Question: Why appear white space?? How can removed the space? The white space appear in two fragments.

This error started when I add the second fragment, and I think that is caused by the existence of two bars at the same position in different frames or by the dimens. It should be noted that in different mobiles the space seem have different size. Before add the second fragment, first it worked fine. This are the codes. Code XML of first fragment:
'''
<LinearLayout xmlns:android="http://schemas.android.com/apk/res/android"
xmlns:app="http://schemas.android.com/apk/res-auto"
xmlns:tools="http://schemas.android.com/tools"
android:layout_width="match_parent"
android:layout_height="match_parent"
android:orientation="vertical"
tools:context="nutriapp.nut.nut.fragments.PrincipalFragment">
<devs.mulham.horizontalcalendar.HorizontalCalendarView
android:id="@+id/calendarView"
android:layout_width="match_parent"
android:layout_height="wrap_content"
android:background="@color/colorPrimary3"
app:textColorSelected="#000000" />
<CheckBox
android:id="@+id/me_quedo"
android:layout_width="wrap_content"
android:layout_height="wrap_content"
android:layout_marginStart="70dp"
android:text="@string/chek1"
android:textSize="17sp"
/>
<android.support.v4.view.ViewPager
android:id="@+id/viewPager"
android:layout_width="match_parent"
android:layout_height="match_parent"
android:layout_marginBottom="180dp"
android:layout_marginStart="0dp"
android:layout_marginTop="230dp"
tools:layout_editor_absoluteX="0dp"
tools:layout_editor_absoluteY="232dp">
</android.support.v4.view.ViewPager>
</LinearLayout>
'''
Code of first fragment:
'''
private HorizontalCalendar horizontalCalendar;
ViewPager viewPager;
Dinner dinner;
DatabaseHelper databaseHelper;
public PrincipalFragment(){
}
@Override
public View onCreateView(LayoutInflater inflater, ViewGroup container,
Bundle savedInstanceState) {
final View rootView = inflater.inflate(R.layout.fragment_principal, container, false);
final java.util.Calendar startDate = java.util.Calendar.getInstance();
startDate.add(java.util.Calendar.MONTH, -2);
java.util.Calendar endDate = java.util.Calendar.getInstance();
endDate.add(java.util.Calendar.MONTH, 2);
horizontalCalendar = new HorizontalCalendar.Builder(rootView, R.id.calendarView)
.range(startDate, endDate)
.datesNumberOnScreen(5)
.configure()
.formatMiddleText("dd")
.formatBottomText("yyy")
.textSize(14f, 24f, 14f)
.showTopText(true)
.showBottomText(false)
.textColor(Color.WHITE, Color.WHITE)
.end()
.build();
horizontalCalendar.setCalendarListener(new HorizontalCalendarListener() {
@Override
public void onDateSelected(final java.util.Calendar date, int position) {
Toast.makeText(getContext(), DateFormat.format("EEE, MMM d, yyyy", date) + " is selected!", Toast.LENGTH_SHORT).show();
CheckBox cbFilter = (CheckBox) rootView.findViewById(R.id.me_quedo);
CompoundButton.OnCheckedChangeListener myCheckboxListener = new CompoundButton.OnCheckedChangeListener() {
@Override
public void onCheckedChanged(CompoundButton buttonView, boolean isChecked) {
switch (buttonView.getId()){
case R.id.me_quedo:
if (isChecked)
databaseHelper.addDinner(dinner);
break;
default:
databaseHelper.DeleteDinner(dinner);
break;
}
}
};
}
});
return rootView;
}
}
'''
Code XML of second fragment:
'''
<FrameLayout xmlns:android="http://schemas.android.com/apk/res/android"
xmlns:app="http://schemas.android.com/apk/res-auto"
xmlns:tools="http://schemas.android.com/tools"
android:layout_width="match_parent"
android:layout_height="match_parent"
android:orientation="vertical"
tools:context="nutriapp.nut.nut.fragments.ShopFragment">
<android.support.design.widget.BottomNavigationView
android:id="@+id/bottom_navigation"
android:layout_width="match_parent"
android:layout_height="wrap_content"
android:background="@color/colorPrimary2"
app:itemBackground="@color/colorPrimary2"
app:itemIconTint="@drawable/nav_selector"
app:itemTextColor="@drawable/nav_selector"
app:menu="@menu/bottom_menu"
/>
<fragment
android:id="@+id/map"
android:name="com.google.android.gms.maps.SupportMapFragment"
android:layout_width="match_parent"
android:layout_height="match_parent" />
</FrameLayout>
'''
Code second fragment:
'''
public class ShopFragment extends Fragment implements OnMapReadyCallback,GoogleApiClient.OnConnectionFailedListener,GoogleApiClient.ConnectionCallbacks,LocationListener {
private static final int MY_PERMISSION_CODE = 1000;
GoogleMap map;
private GoogleApiClient client;
private LocationRequest locationRequest;
private Location lastlocation;
private Marker currentLocationmMarker;
public static final int REQUEST_LOCATION_CODE = 99;
int PROXIMITY_RADIUS = 10000;
private double latitude, longitude;
private int contentView;
IGoogleApiService mService;
private int[] grantResults;
private static ShopFragment newInstance() {
ShopFragment fragment = new ShopFragment();
return fragment;
}
private synchronized void bulidGoogleApiClient() {
client = new GoogleApiClient.Builder(getContext())
.addConnectionCallbacks(this)
.addOnConnectionFailedListener(this)
.addApi(LocationServices.API)
.build();
client.connect();
}
//@Override
public View onCreateView(LayoutInflater inflater,ViewGroup container,Bundle savedInstanceState) {
final View rootview = inflater.inflate(R.layout.fragment_shop,null,false);
SupportMapFragment mapFragment = (SupportMapFragment) this.getChildFragmentManager().findFragmentById(R.id.map);
mapFragment.getMapAsync(this);
mService = Common.getGoogleApiService();
if (Build.VERSION.SDK_INT >= Build.VERSION_CODES.M) {
checkLocationPermission();
}
BottomNavigationView bottomNavigationView = (BottomNavigationView)rootview.findViewById(R.id.bottom_navigation);
bottomNavigationView.setOnNavigationItemSelectedListener(new BottomNavigationView.OnNavigationItemSelectedListener() {
@Override
public boolean onNavigationItemSelected(@NonNull MenuItem item) {
switch (item.getItemId()){
case R.id.action_hospital:
nearByPlace("hospital");
break;
case R.id.action_market:
nearByPlace("market");
break;
case R.id.action_restaurant:
nearByPlace("restaurant");
break;
case R.id.action_school:
nearByPlace("school");
break;
default:
break;
}
return true;
}
});
return rootview;
}
private void nearByPlace(final String placeType) {
map.clear();
String url = getUrl(latitude,longitude,placeType);
mService.getNearByPlaces(url)
.enqueue(new Callback<Places>() {
@Override
public void onResponse(Call<Places> call, Response<Places> response) {
if(response.isSuccessful()){
for(int i = 0; i < response.body().getResults().length;i++){
MarkerOptions markerOptions = new MarkerOptions();
Results googlePlace = response.body().getResults()[i];
double lat = Double.parseDouble(googlePlace.getGeometry().getLocation().getLat());
double lng = Double.parseDouble(googlePlace.getGeometry().getLocation().getLng());
String placeName = googlePlace.getName();
String vicitiny = googlePlace.getVicinity();
LatLng latLng = new LatLng(lat,lng);
markerOptions.position(latLng);
markerOptions.title(placeName);
if(placeType.equals("hospital"))
markerOptions.icon(BitmapDescriptorFactory.defaultMarker(BitmapDescriptorFactory.HUE_GREEN));
else if(placeType.equals("market"))
markerOptions.icon(BitmapDescriptorFactory.fromResource(R.drawable.ic_shopping_cart_black_24dp));
else if(placeType.equals("restaurant"))
markerOptions.icon(BitmapDescriptorFactory.fromResource(R.drawable.ic_local_hospital_black_24dp));
else if(placeType.equals("school"))
markerOptions.icon(BitmapDescriptorFactory.fromResource(R.drawable.ic_school_black_24dp));
else
markerOptions.icon(BitmapDescriptorFactory.defaultMarker(BitmapDescriptorFactory.HUE_RED));
map.moveCamera(CameraUpdateFactory.newLatLng(latLng));
map.animateCamera(CameraUpdateFactory.zoomTo(11));
}
}
}
@Override
public void onFailure(Call<Places> call, Throwable t) {
}
});
}
@Override
public void onRequestPermissionsResult(int requestCode, @NonNull String[] permissions,
@NonNull int[] grantResults) {
switch (requestCode){
case MY_PERMISSION_CODE:
{
if(grantResults.length > 0 && grantResults[0] == PackageManager.PERMISSION_GRANTED){
if(ContextCompat.checkSelfPermission(getActivity().getApplicationContext(),android.Manifest.permission.ACCESS_FINE_LOCATION) == PackageManager.PERMISSION_GRANTED){
if(client == null){
bulidGoogleApiClient();
}
map.setMyLocationEnabled(true);
}
}
else{
Toast.makeText(getActivity().getApplicationContext(),"Permisos denegados",Toast.LENGTH_SHORT).show();
}
}
break;
}
}
@Override
public void onMapReady(GoogleMap googleMap) {
map = googleMap;
if (Build.VERSION.SDK_INT >= Build.VERSION_CODES.M) {
if (ContextCompat.checkSelfPermission(getActivity().getApplicationContext(), android.Manifest.permission.ACCESS_FINE_LOCATION) == PackageManager.PERMISSION_GRANTED) {
bulidGoogleApiClient();
map.setMyLocationEnabled(true);
} else {
bulidGoogleApiClient();
map.setMyLocationEnabled(true);
}
}
}
@Override
public void onLocationChanged(Location location) {
lastlocation = location;
if (currentLocationmMarker != null) {
currentLocationmMarker.remove();
}
latitude = location.getLatitude();
longitude = location.getLongitude();
LatLng latLng = new LatLng(latitude, longitude);
MarkerOptions markerOptions = new MarkerOptions()
.position(latLng)
.title("Tu posicion")
.icon(BitmapDescriptorFactory.defaultMarker(BitmapDescriptorFactory.HUE_GREEN));
currentLocationmMarker = map.addMarker(markerOptions);
map.moveCamera(CameraUpdateFactory.newLatLng(latLng));
map.animateCamera(CameraUpdateFactory.zoomBy(11));
if (client != null) {
LocationServices.FusedLocationApi.removeLocationUpdates(client, this);
}
}
private String getUrl(double latitude, double longitude, String placeType) {
StringBuilder googlePlacesUrl = new StringBuilder("https://maps.googleapis.com/maps/api/place/nearbysearch/json?");
googlePlacesUrl.append("location="+latitude+","+longitude);
googlePlacesUrl.append("&radius="+10000);
googlePlacesUrl.append("&type="+placeType);
googlePlacesUrl.append("&sensor=true");
googlePlacesUrl.append("&key="+getResources().getString(R.string.browser_key));
Log.d("getUrl",googlePlacesUrl.toString());
return googlePlacesUrl.toString();
}
@Override
public void onConnected(@Nullable Bundle bundle) {
locationRequest = new LocationRequest();
locationRequest.setInterval(1000);
locationRequest.setFastestInterval(1000);
locationRequest.setPriority(LocationRequest.PRIORITY_BALANCED_POWER_ACCURACY);
if (ContextCompat.checkSelfPermission(getActivity().getApplicationContext(), android.Manifest.permission.ACCESS_FINE_LOCATION) == PackageManager.PERMISSION_GRANTED) {
LocationServices.FusedLocationApi.requestLocationUpdates(client, locationRequest, this);
}
}
@Override
public void onConnectionSuspended(int i) {
client.connect();
}
public boolean checkLocationPermission() {
if (ContextCompat.checkSelfPermission(getContext(), android.Manifest.permission.ACCESS_FINE_LOCATION) != PackageManager.PERMISSION_GRANTED) {
if (ActivityCompat.shouldShowRequestPermissionRationale(getActivity(), android.Manifest.permission.ACCESS_FINE_LOCATION))
ActivityCompat.requestPermissions(getActivity(), new String[]{
android.Manifest.permission.ACCESS_FINE_LOCATION
}, MY_PERMISSION_CODE);
else
ActivityCompat.requestPermissions(getActivity(), new String[]{
android.Manifest.permission.ACCESS_FINE_LOCATION
}, MY_PERMISSION_CODE);
return false;
} else
return true;
}
public void onConnectionFailed(@NonNull ConnectionResult connectionResult) {
}
public void setContentView(int contentView) {
this.contentView = contentView;
}
}
'''
I add the fragments at MenuActivity:
Codes:
'''
public class MenuActivity extends AppCompatActivity {
private BottomNavigationView bottomNavigationView;
@Override
protected void onCreate(Bundle savedInstanceState){
super.onCreate(savedInstanceState);
setContentView(R.layout.activity_menu);
final Fragment principalFragment = new PrincipalFragment();
final Fragment recipeFragment = new RecipeFragment();
final Fragment addFragment = new AddFragment();
final Fragment perfilFragment = new SettingsFragment();
final Fragment shopFragment = new ShopFragment();
if (savedInstanceState == null) {
FragmentTransaction fragmentTransaction = getSupportFragmentManager().beginTransaction();
fragmentTransaction.replace(R.id.fragmentContainer, principalFragment).commit();
}
bottomNavigationView = (BottomNavigationView) findViewById(R.id.bottomNavigationView);
bottomNavigationView.setOnNavigationItemSelectedListener(new BottomNavigationView.OnNavigationItemSelectedListener() {
@Override
public boolean onNavigationItemSelected(@NonNull MenuItem item) {
FragmentManager fragmentManager = getSupportFragmentManager();
if (item.getItemId() == R.id.principalitem) {
FragmentTransaction fragmentTransaction = fragmentManager.beginTransaction();
fragmentTransaction.replace(R.id.fragmentContainer, principalFragment).commit();
} else if (item.getItemId() == R.id.recetasitem) {
FragmentTransaction fragmentTransaction = fragmentManager.beginTransaction();
fragmentTransaction.replace(R.id.fragmentContainer, recipeFragment).commit();
} else if (item.getItemId() == R.id.additem) {
FragmentTransaction fragmentTransaction = fragmentManager.beginTransaction();
fragmentTransaction.replace(R.id.fragmentContainer, addFragment).commit();
} else if (item.getItemId() == R.id.perfilitem) {
FragmentTransaction fragmentTransaction = fragmentManager.beginTransaction();
fragmentTransaction.replace(R.id.fragmentContainer, perfilFragment).commit();
} else if (item.getItemId() == R.id.shopitem) {
FragmentTransaction fragmentTransaction = fragmentManager.beginTransaction();
fragmentTransaction.replace(R.id.fragmentContainer, shopFragment).commit();
}
return true;
}
});
}
}
'''
Code xml:
'''
xmlns:tools="http://schemas.android.com/tools"
xmlns:app="http://schemas.android.com/apk/res-auto"
android:id="@+id/activity_menu"
android:layout_width="match_parent"
android:layout_height="match_parent"
tools:context="nutriapp.nut.nut.MenuActivity">
<RelativeLayout
android:layout_width="match_parent"
android:layout_height="match_parent">
<FrameLayout
android:id="@+id/fragmentContainer"
android:layout_width="match_parent"
android:layout_height="511dp"
android:layout_above="@+id/bottomNavigationView"
android:layout_marginBottom="0dp"
tools:visibility="visible" />
<android.support.design.widget.BottomNavigationView
android:id="@+id/bottomNavigationView"
android:layout_width="match_parent"
android:layout_height="wrap_content"
android:layout_alignParentBottom="true"
app:itemIconTint="#000000"
app:menu="@menu/menu_navigation"
tools:visibility="visible" />
</RelativeLayout>
'''
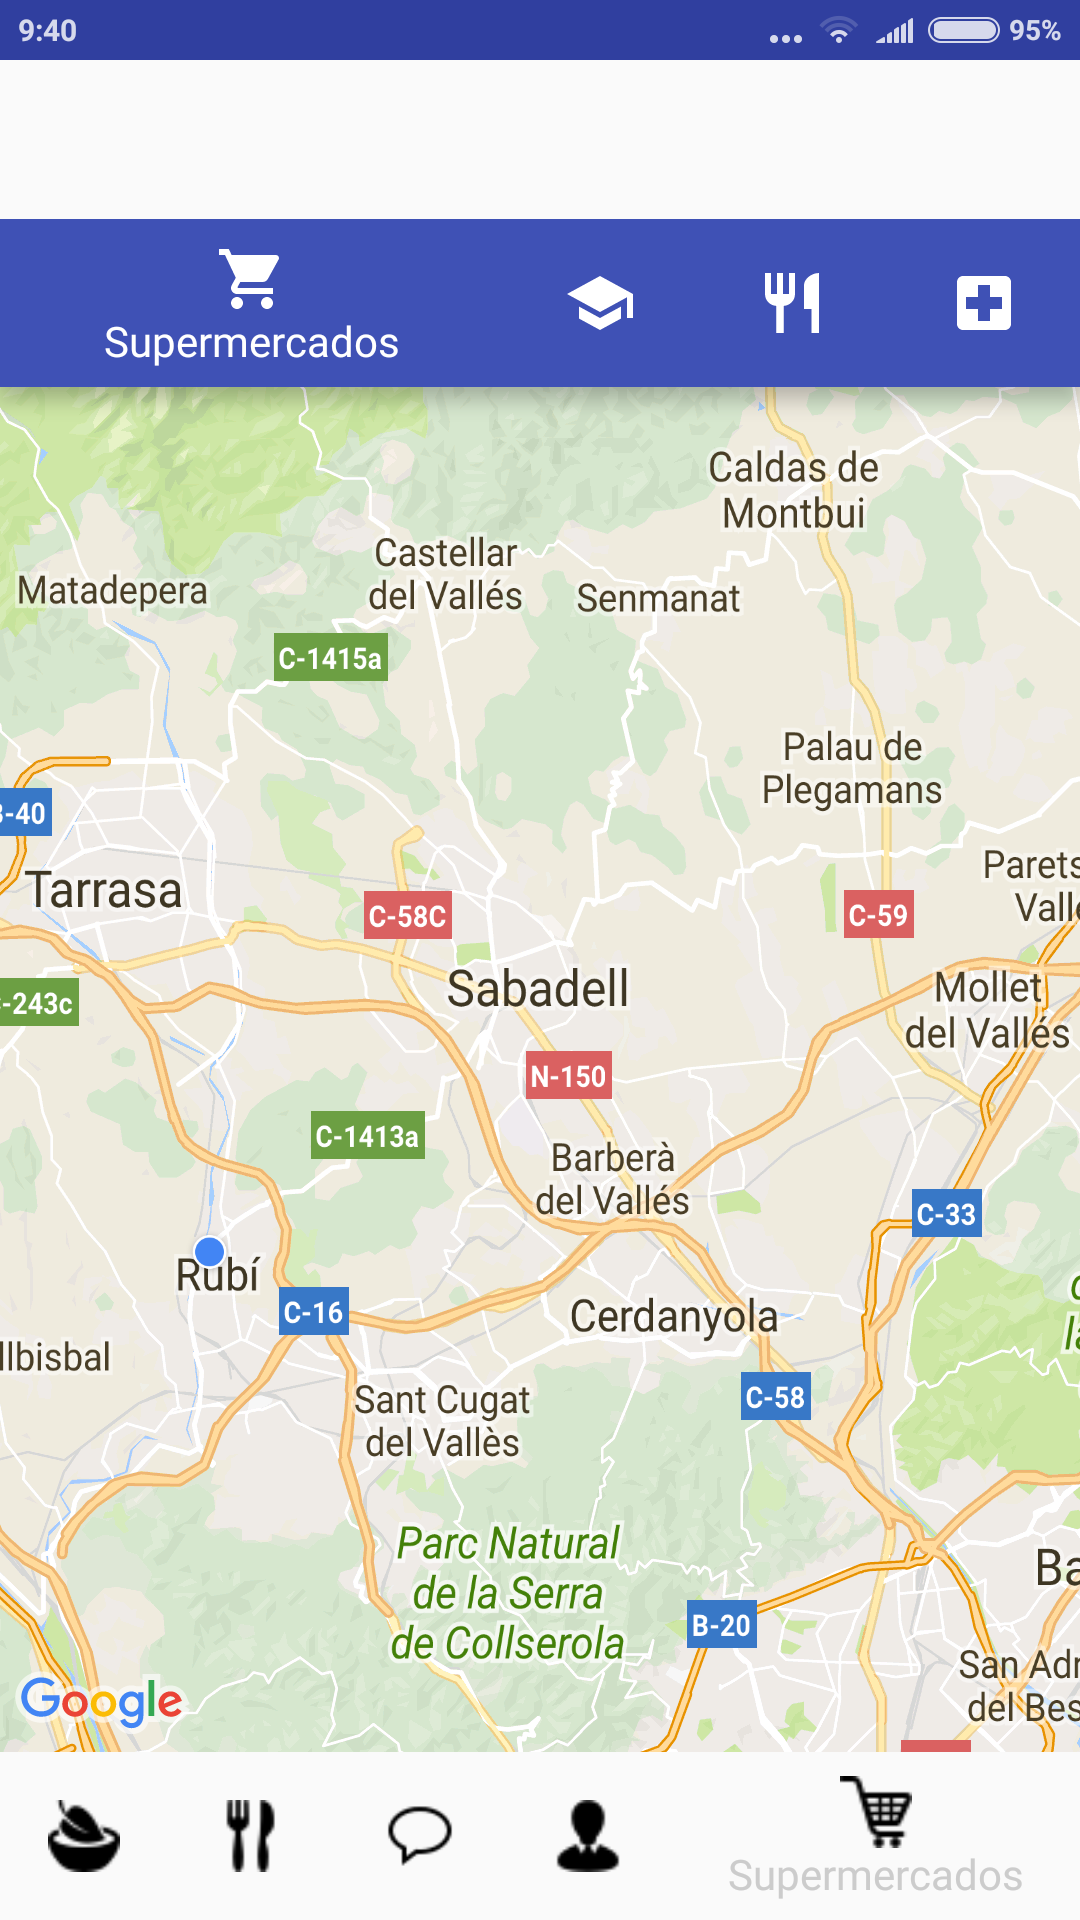
Answer: You're seeing the white space because you're setting a fixed height on your 'frameContainer' that is set above your 'bottomNavigationView'..this will leave some space on top of the 'frameContainer'
Use this for your activity's layout..
'''
<RelativeLayout
android:layout_width="match_parent"
android:layout_height="match_parent">
<android.support.design.widget.BottomNavigationView
android:id="@+id/bottomNavigationView"
android:layout_width="match_parent"
android:layout_height="wrap_content"
android:layout_alignParentBottom="true"
app:itemIconTint="#000000"
app:menu="@menu/menu_navigation"
tools:visibility="visible" />
<FrameLayout
android:id="@+id/fragmentContainer"
android:layout_width="match_parent"
android:layout_height="match_parent"
android:layout_above="@id/bottomNavigationView"
android:layout_marginBottom="0dp"
tools:visibility="visible" />
</RelativeLayout>
'''
You'll have also to remove the action bar in your style
'''
<style name="NoActionBar" parent="@android:style/the_style_you_have_chosen">
<item name="android:windowActionBar">false</item>
<item name="android:windowNoTitle">true</item>
</style>
'''
and then set it as your activity's theme:
'''
<activity android:theme="@style/NoActionBar" ... />
'''